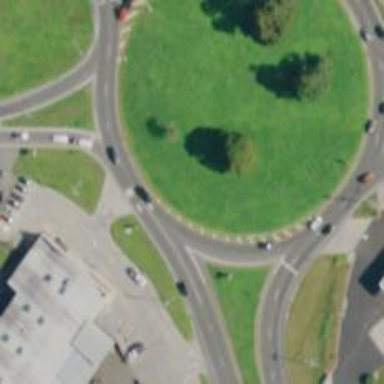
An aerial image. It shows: Roundabout on trunk highway.